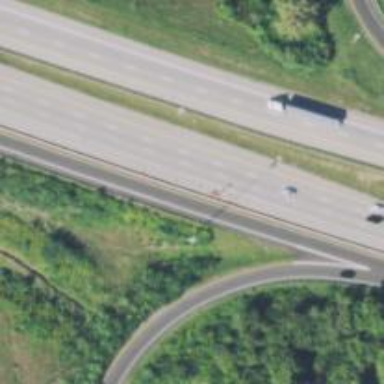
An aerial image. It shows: Motorway link with embankment.